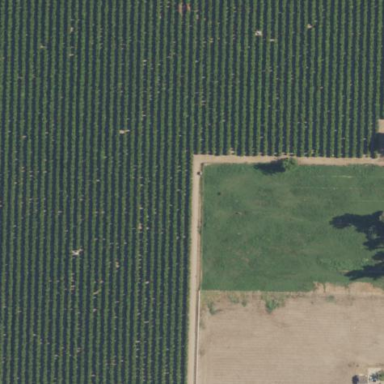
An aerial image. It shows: Orchard filled with peach trees.